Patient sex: M
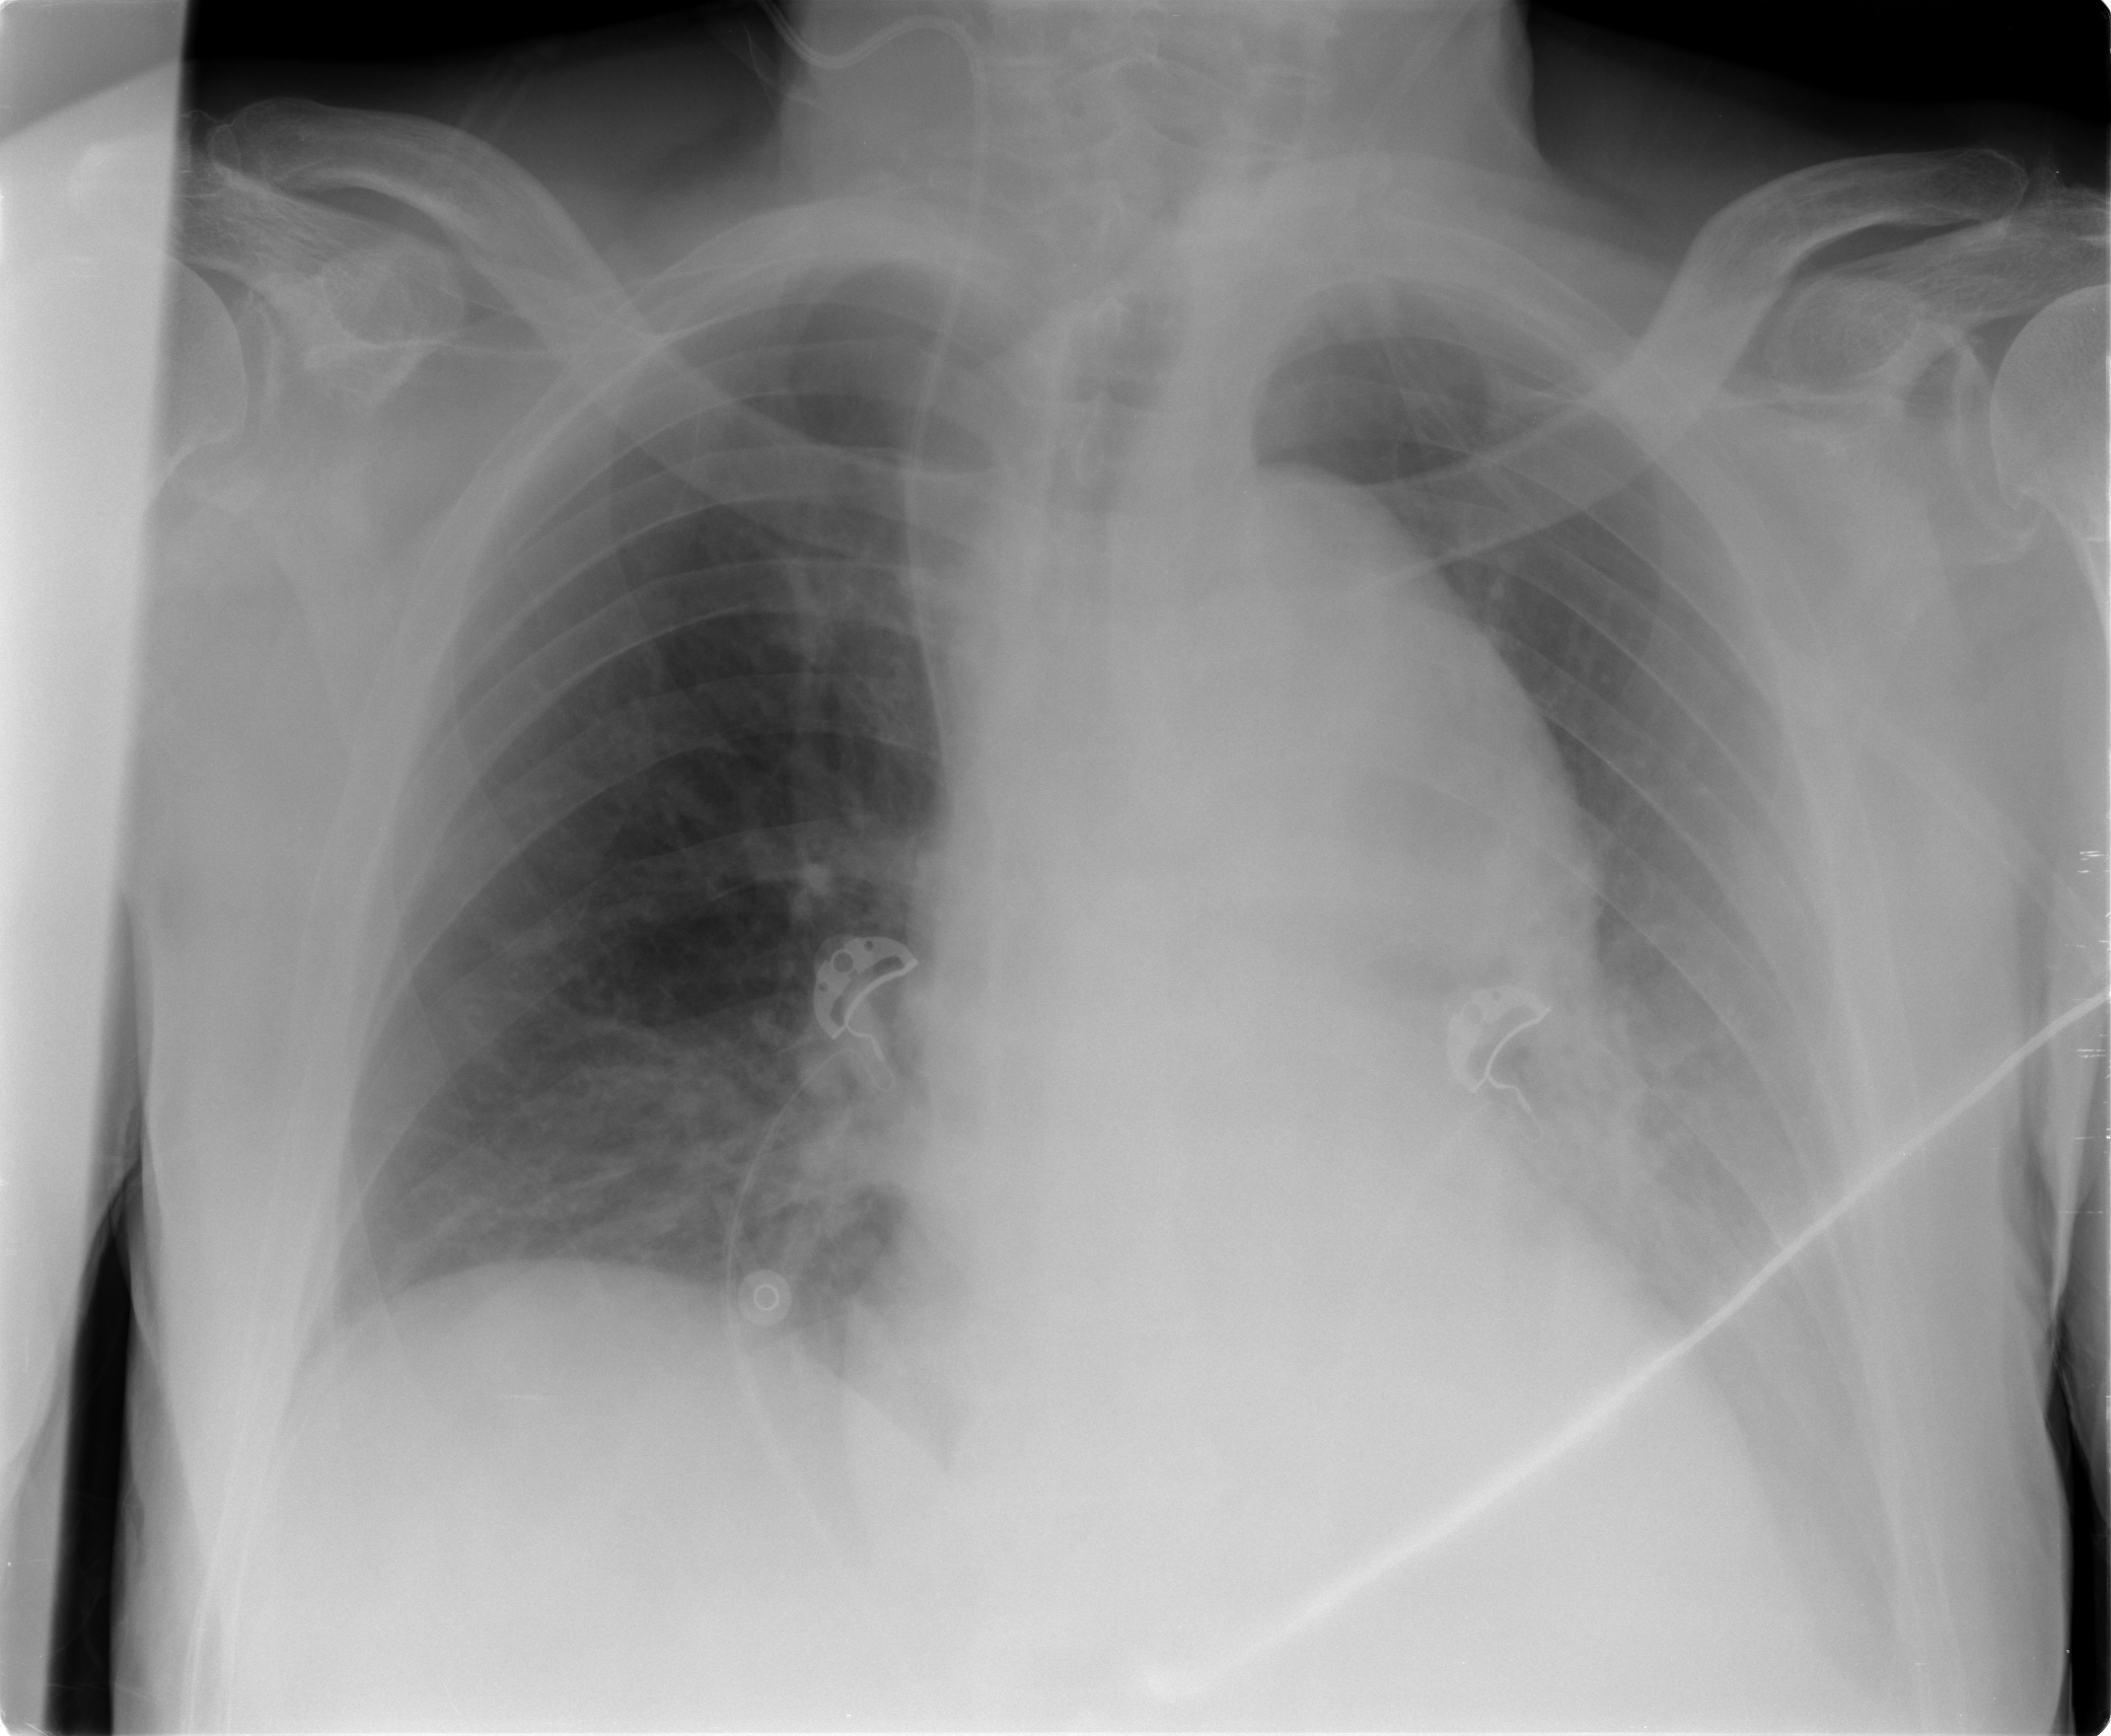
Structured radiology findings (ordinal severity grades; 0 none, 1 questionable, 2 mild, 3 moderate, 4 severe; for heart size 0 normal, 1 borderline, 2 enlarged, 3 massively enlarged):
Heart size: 0
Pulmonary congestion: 0
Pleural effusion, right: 0
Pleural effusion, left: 2
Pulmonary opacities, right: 1
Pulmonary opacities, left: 0
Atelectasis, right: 2
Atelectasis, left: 2